Aerial crown-view tile of a tropical tree (Barro Colorado Island, Panama), acquired 20240716:
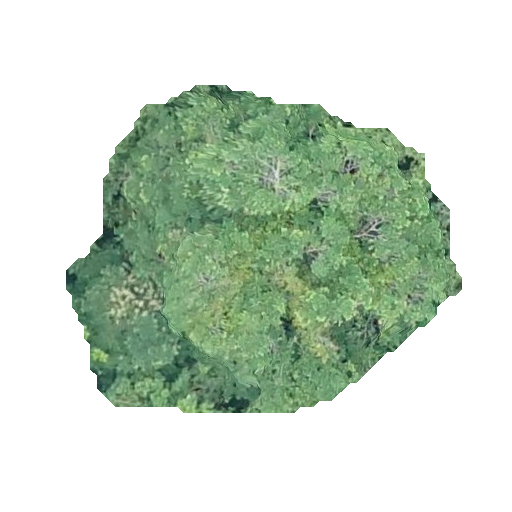
Species: Terminalia amazonia
GBIF accepted scientific name: Terminalia amazonica
Crown area: 150.04 m²